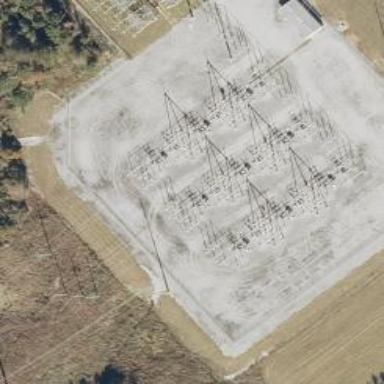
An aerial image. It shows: Switch for power supply.